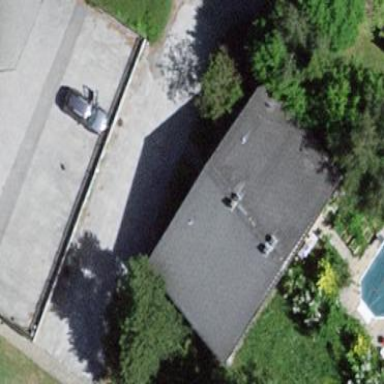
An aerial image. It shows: Residential building.